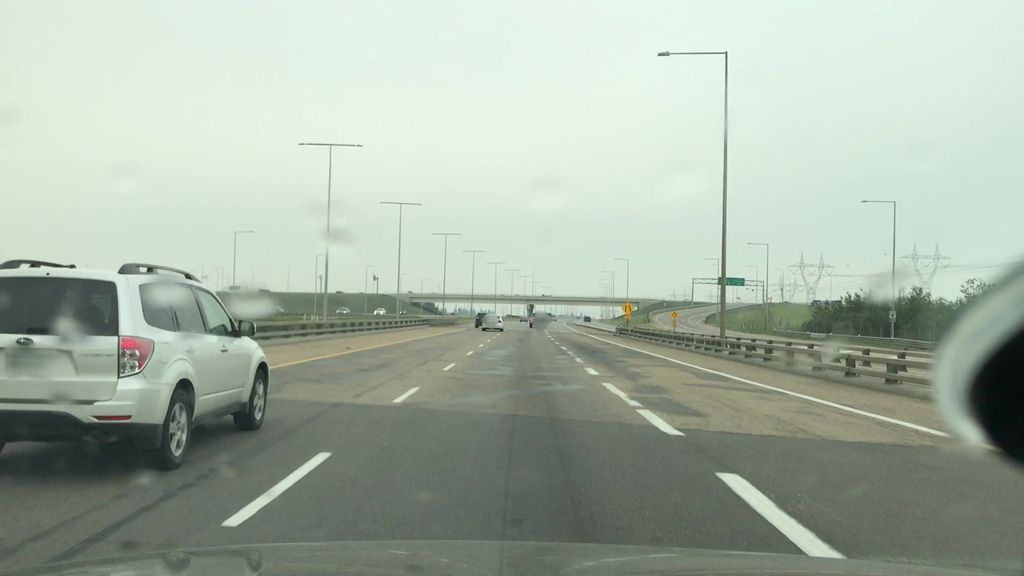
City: edmonton